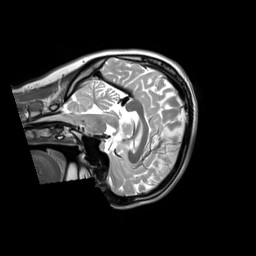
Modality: T2w
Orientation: sagittal
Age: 22
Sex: female
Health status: ill
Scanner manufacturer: siemens
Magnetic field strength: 3 T
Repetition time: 2.8 s
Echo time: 0.326 s